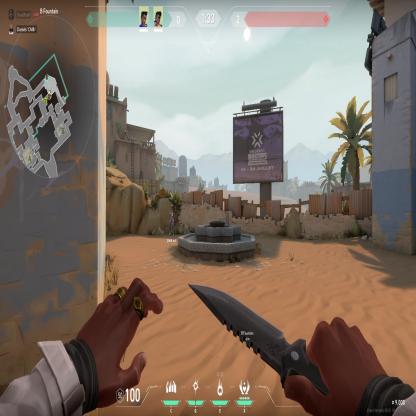
Label: teammate